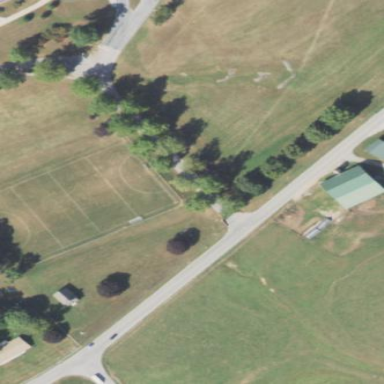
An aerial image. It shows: Pitch designated for field hockey on leisure land.